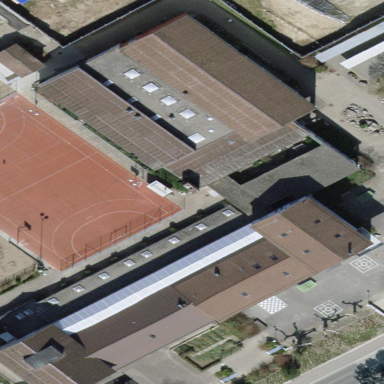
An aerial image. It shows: School building.